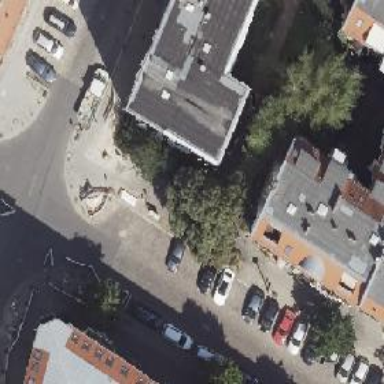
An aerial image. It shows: Populus tree on the street. It is broadleaved deciduous tree.